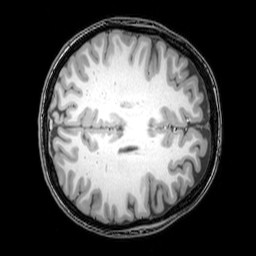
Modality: T1w
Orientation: axial
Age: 23
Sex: female
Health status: healthy
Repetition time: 0.081 s
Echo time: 0.037 s